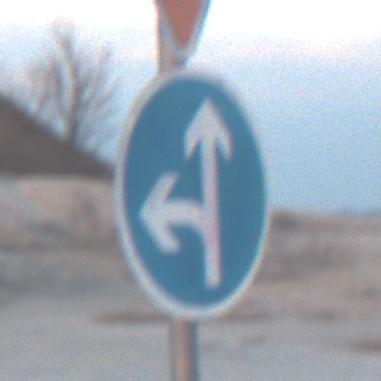
Verkehrszeichen: VorgeschriebeneFahrtrichtungGeradeausOderLinks
Zusatzzeichen oben: VorfahrtGewaehren
Umgebung: Outdoor, Beach
Tageszeit: SunriseSunset
Wetter: PartlyCloudy
Licht: Natural
Jahreszeit: NotSpecified
Kontrast: MediumContrast